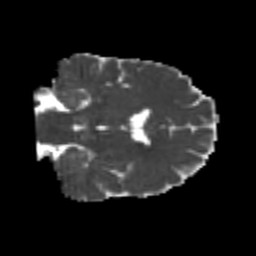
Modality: MD
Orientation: coronal
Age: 26
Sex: male
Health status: healthy
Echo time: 0.074 s